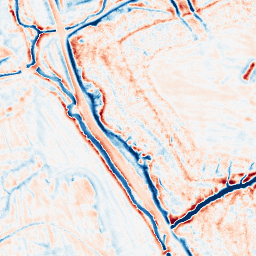
Category: edge_preserving
Decomposition family: bilateral
Decomposition parameters: d: 15
sigma_color: 100
sigma_space: 100
Upsampling method: bicubic_16x
Upsampling parameters: scale: 16
Upsampling scale: 16